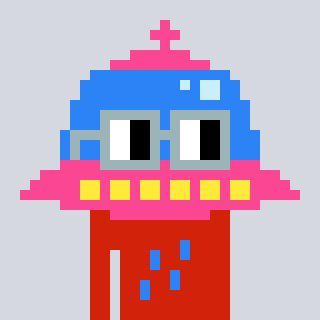
a pixel art character with square dark gray glasses, a ufo-shaped head and a red-colored body on a cool background